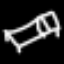
Label: bed